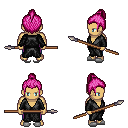
a pixel art fantasy rpg character, male body template, human, tanned skin, gray robe, magenta pants, pink short topknot hairstyle, white slippers, spear, four views (front, back, left, right), 2x2 character sprite sheet, small pixel art, hard edges, no anti-aliasing